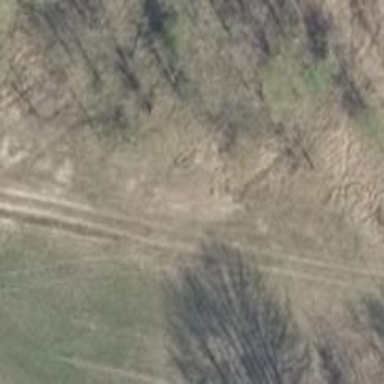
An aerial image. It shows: Grass track with grade5 track type.